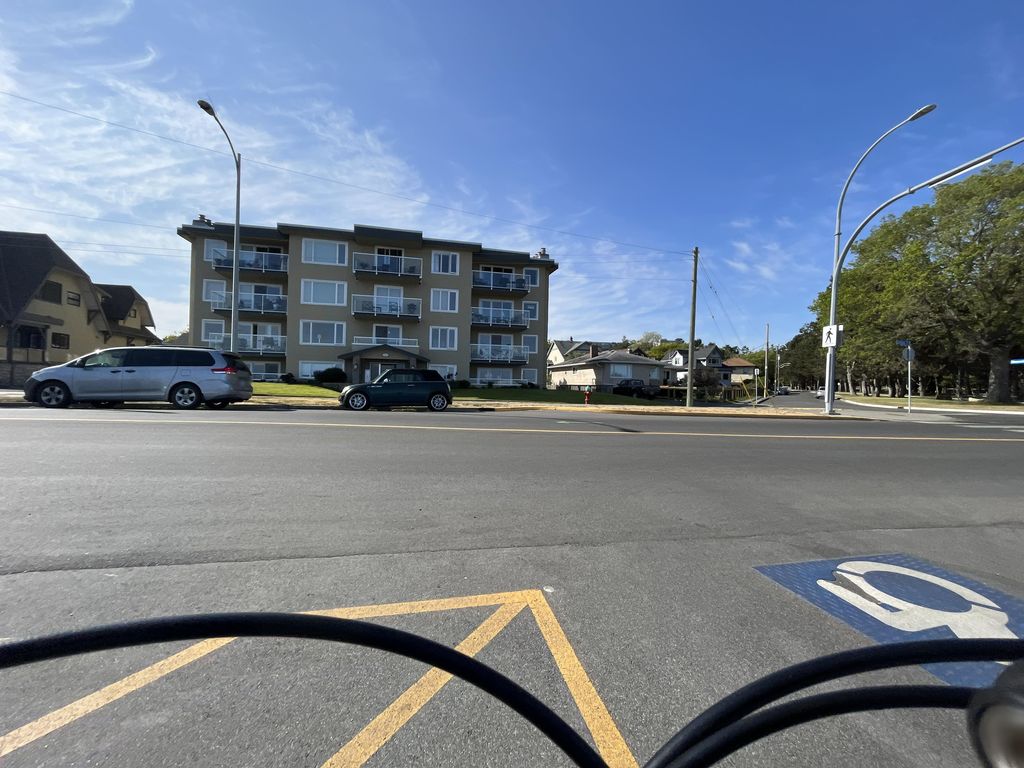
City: victoria